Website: macys
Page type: billing-address
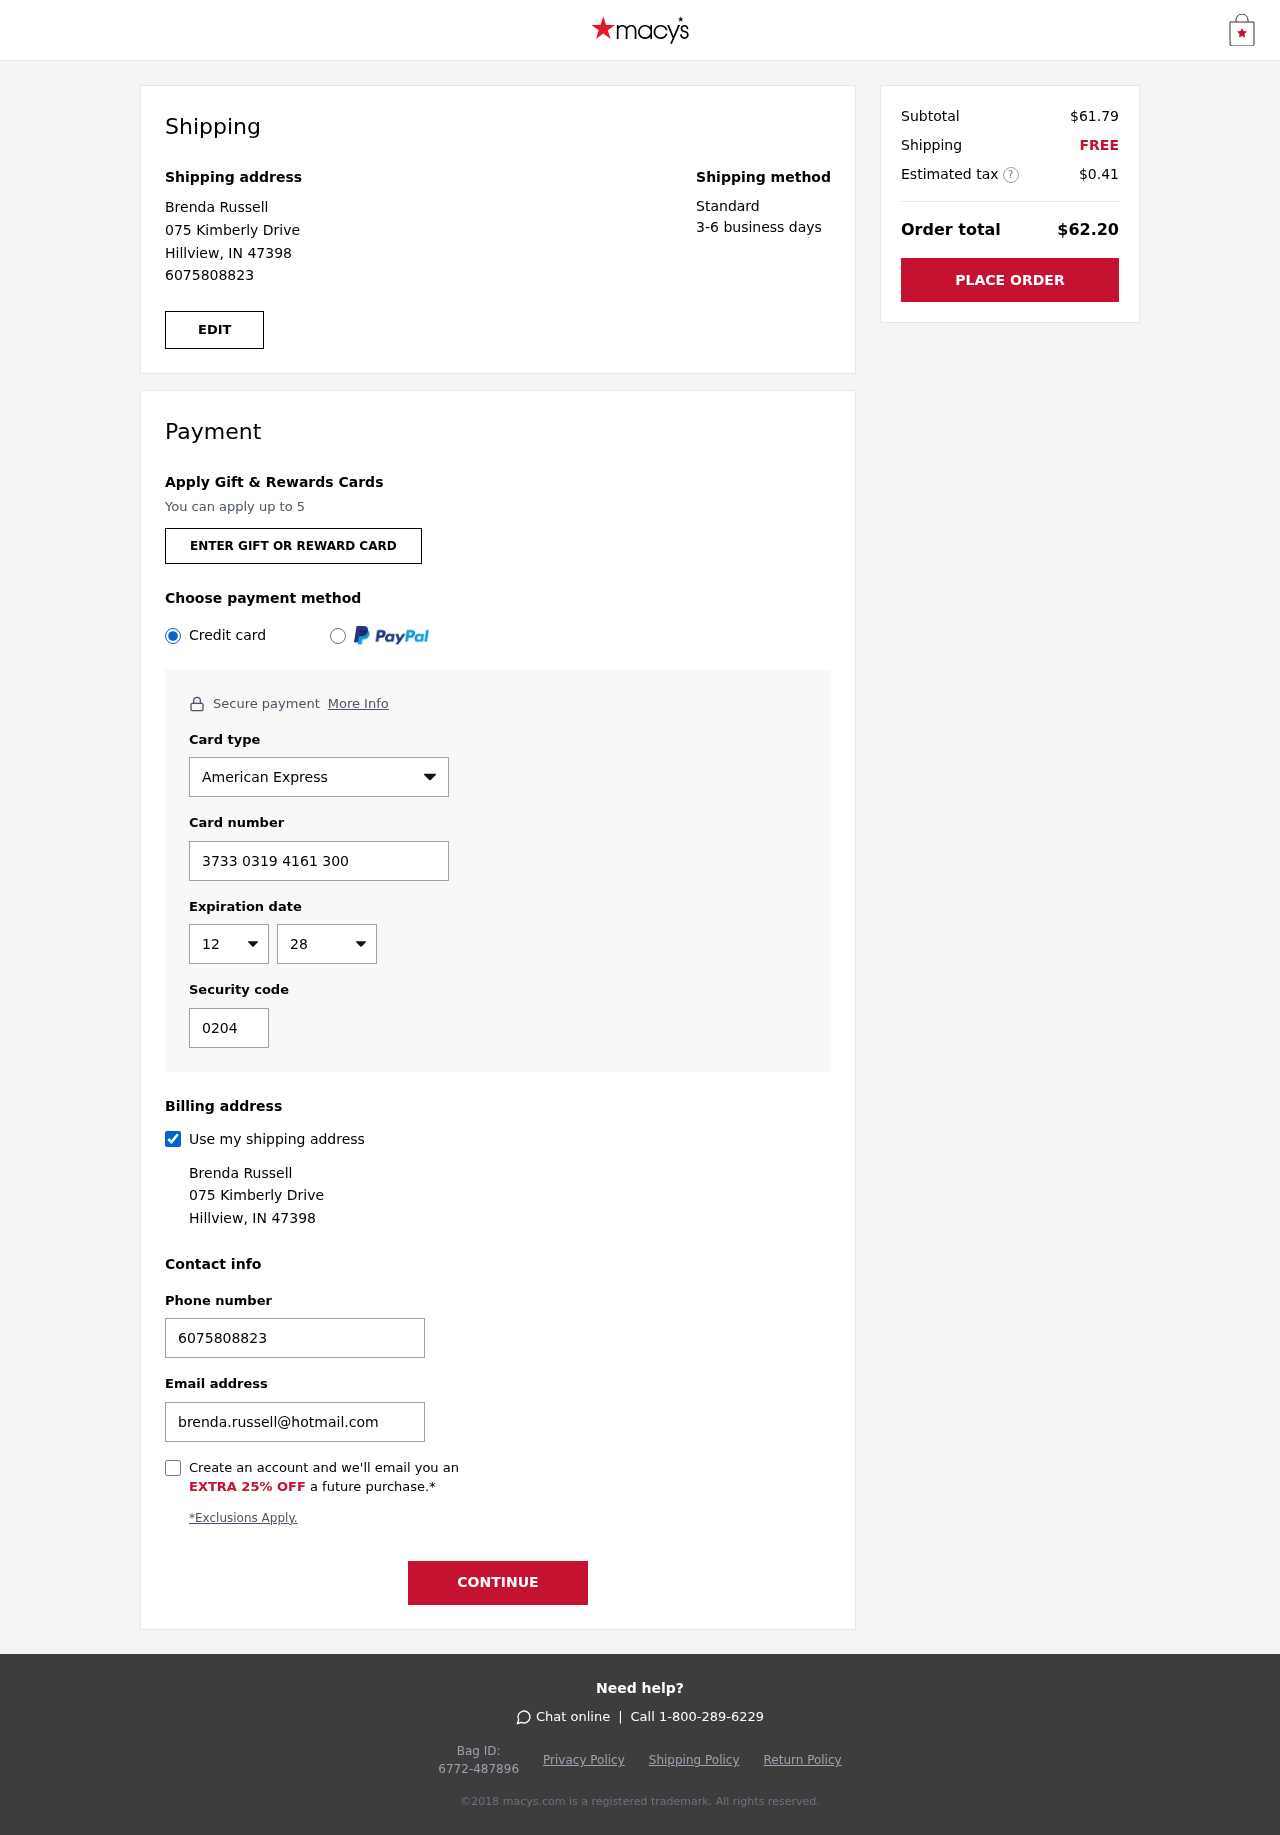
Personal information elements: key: PII_CARD_CVV
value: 0204
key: PII_CARD_EXPIRY_MONTH
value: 12
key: PII_CARD_EXPIRY_YEAR
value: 28
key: PII_CARD_NUMBER
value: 3733 0319 4161 300
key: PII_CARD_TYPE
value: American Express
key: PII_EMAIL
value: brenda.russell@hotmail.com
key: PII_FULLNAME
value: Brenda Russell
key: PII_PHONE
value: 6075808823
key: PII_STREET
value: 075 Kimberly Drive
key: PII_CITY_STATE_ZIP
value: Hillview, IN 47398
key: PII_FIRSTNAME
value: Brenda
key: PII_LASTNAME
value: Russell
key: PII_FULLNAME2
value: Brenda Russell
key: PII_FULLNAME3
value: Brenda Russell
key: PII_FIRSTNAME2
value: Brenda
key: PII_FIRSTNAME3
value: Brenda
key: PII_LASTNAME2
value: Russell
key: PII_LASTNAME3
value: Russell
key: PII_FIRSTNAME_DERIVED
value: Brenda
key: PII_LASTNAME_DERIVED
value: Russell
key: PII_FULLNAME_DERIVED
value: Brenda Russell
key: PII_NAME_FULL_DERIVED
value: Brenda Russell
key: PII_PHONE2
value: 6075808823
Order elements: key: ORDER_SUBTOTAL
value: $61.79
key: ORDER_SHIPPING_COST
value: FREE
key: ORDER_TAX
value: $0.41
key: ORDER_TOTAL
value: $62.20